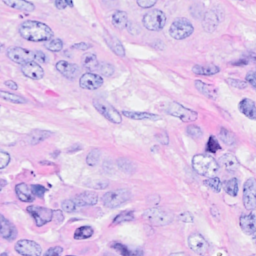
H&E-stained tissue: Breast